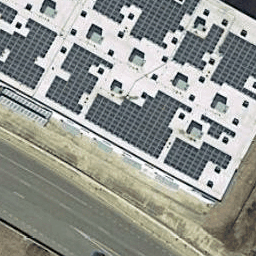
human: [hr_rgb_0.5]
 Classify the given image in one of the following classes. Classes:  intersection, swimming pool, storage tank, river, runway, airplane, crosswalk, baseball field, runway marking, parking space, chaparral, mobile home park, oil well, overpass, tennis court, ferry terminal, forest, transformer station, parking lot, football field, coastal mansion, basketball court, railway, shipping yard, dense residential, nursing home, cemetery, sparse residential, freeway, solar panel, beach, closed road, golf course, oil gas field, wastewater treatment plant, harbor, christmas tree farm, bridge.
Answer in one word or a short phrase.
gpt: solar panel